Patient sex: F
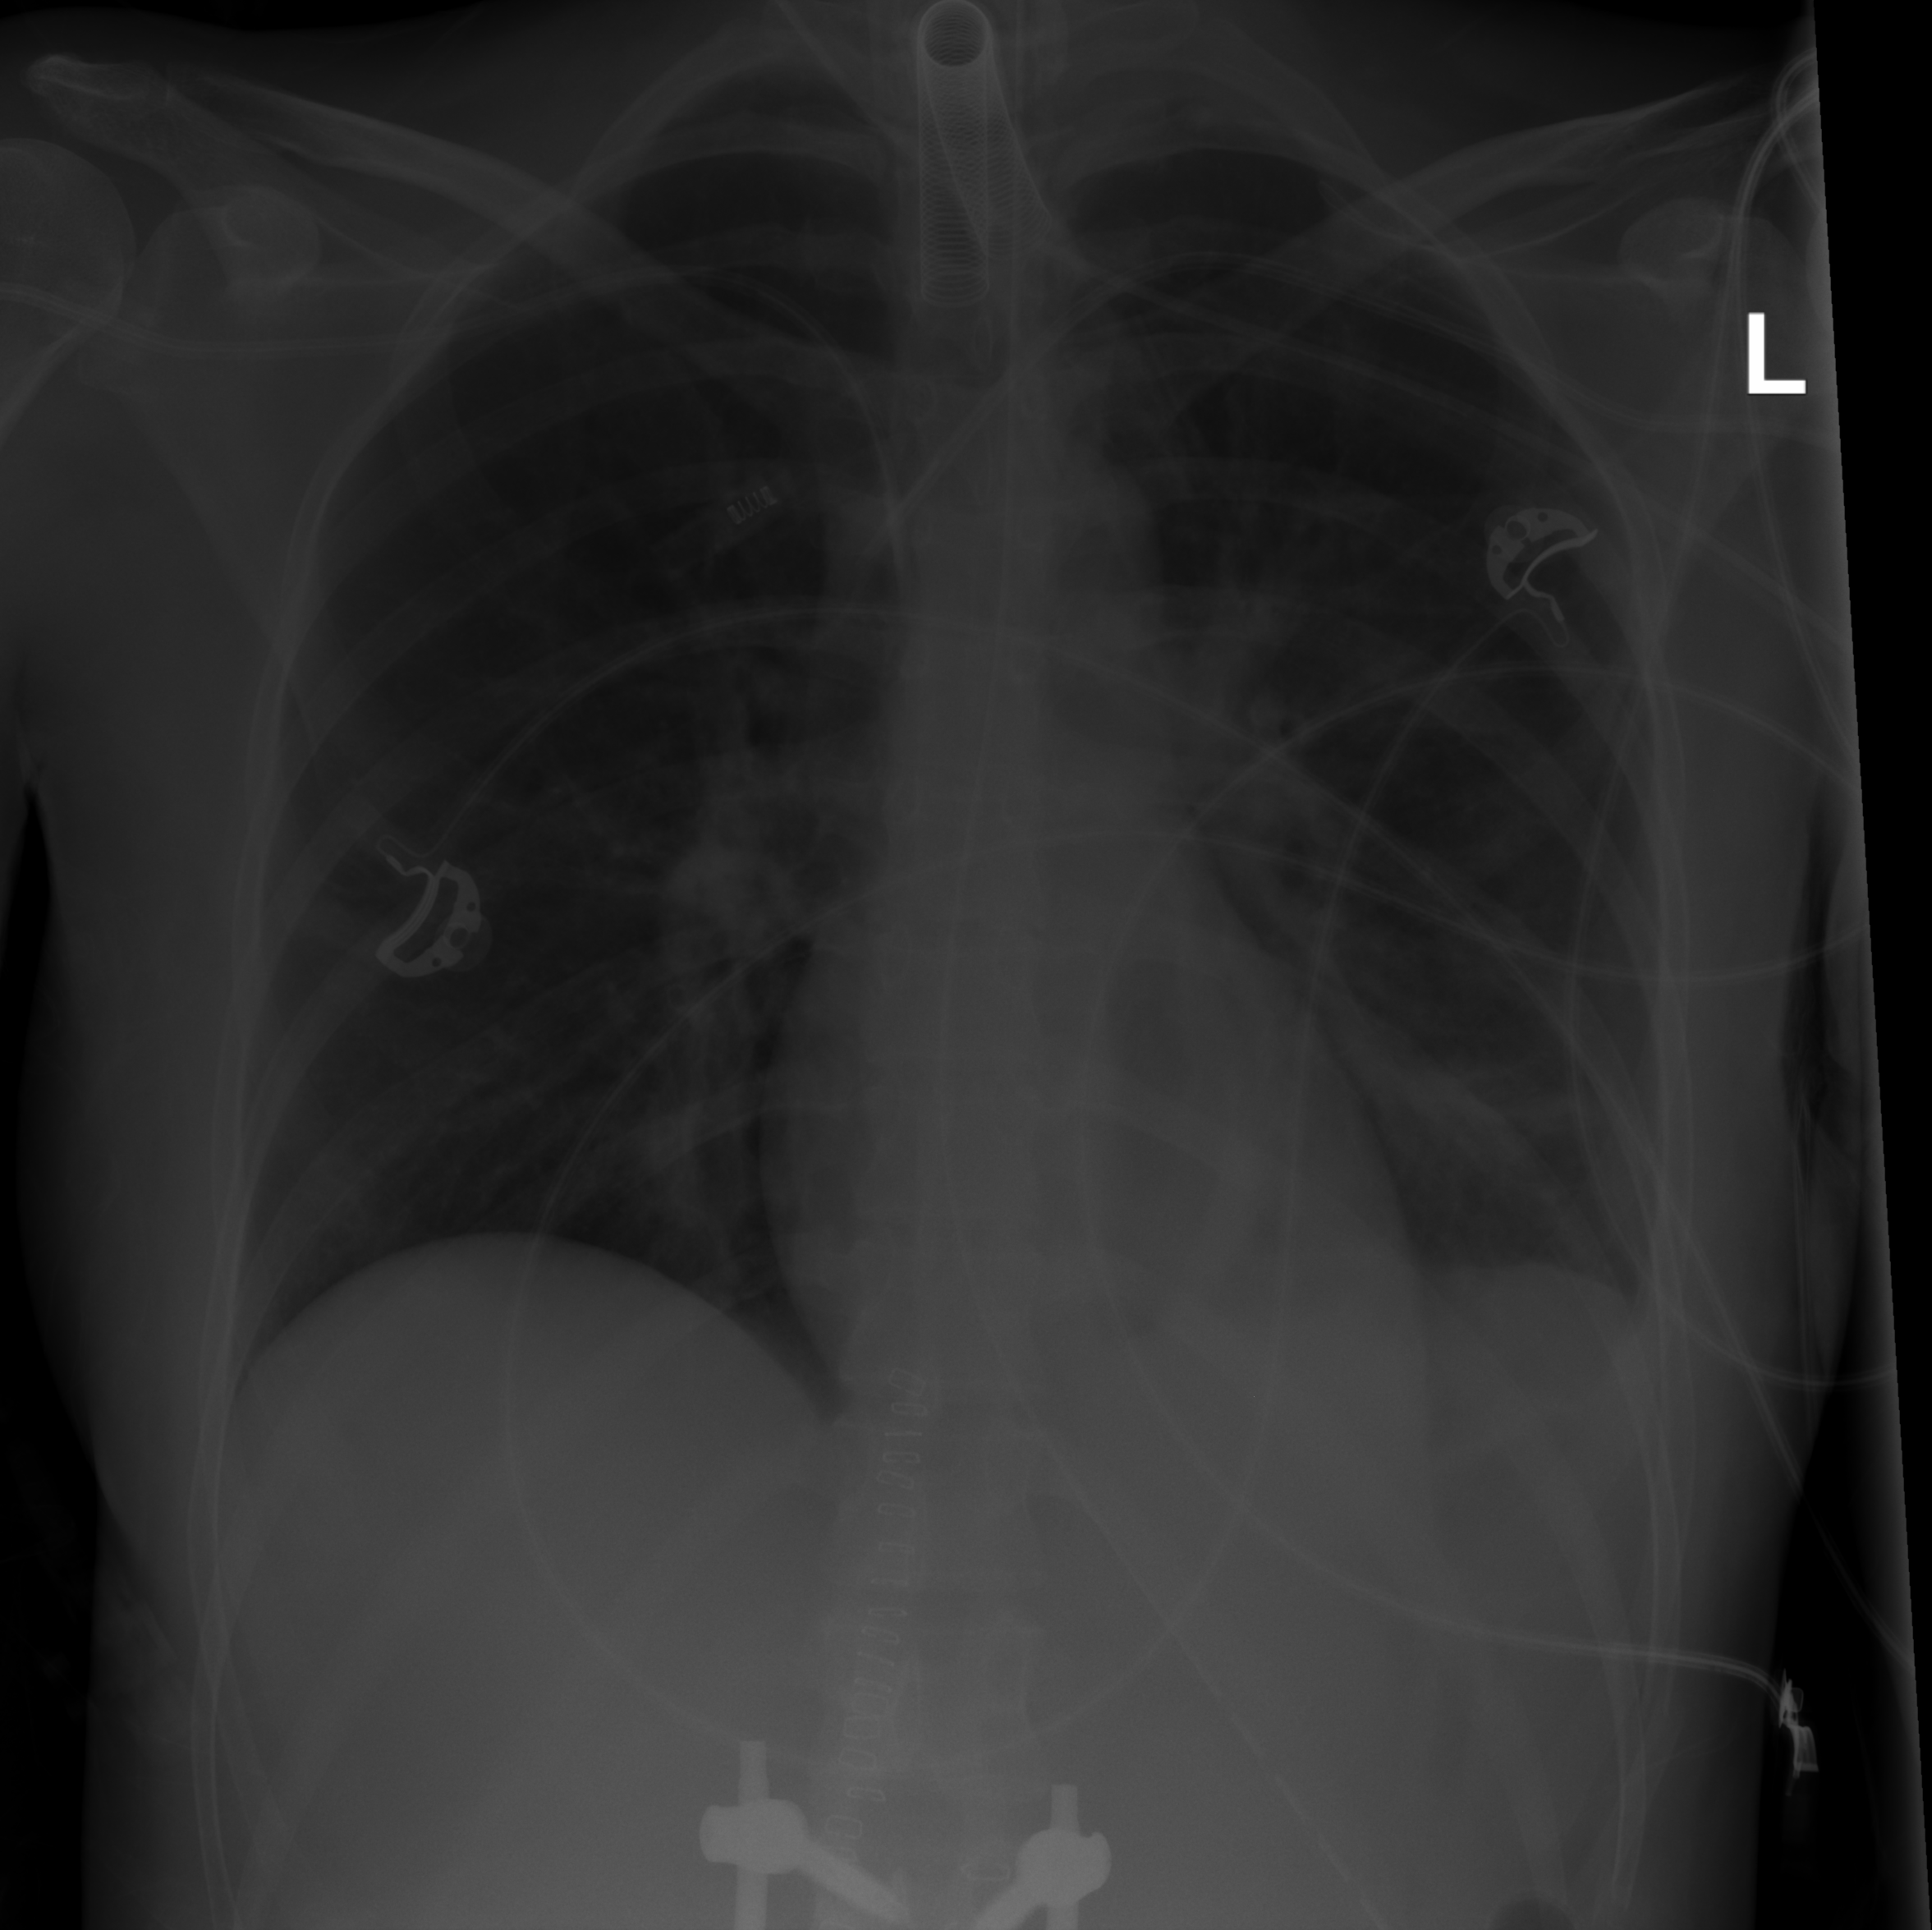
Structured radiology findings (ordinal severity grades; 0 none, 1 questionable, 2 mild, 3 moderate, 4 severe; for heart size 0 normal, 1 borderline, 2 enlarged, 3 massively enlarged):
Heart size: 0
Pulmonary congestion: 0
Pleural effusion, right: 0
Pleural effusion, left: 1
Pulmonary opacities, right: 0
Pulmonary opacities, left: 0
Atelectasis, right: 0
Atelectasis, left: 2